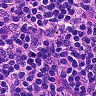
Metastatic tissue present: no